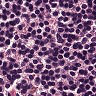
Metastatic tissue present: no